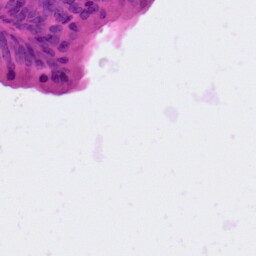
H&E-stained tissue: Colon